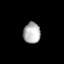
Tissue: lung
Cell type: Endothelial cells
Senescence score: 0.6138
Nuclear area (px): 348
Mean DAPI intensity: 178.862